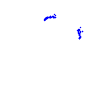
Particle: proton